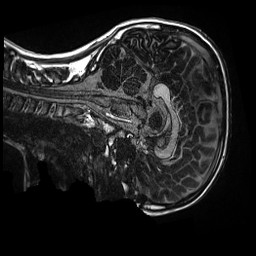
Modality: MP2RAGE
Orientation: sagittal
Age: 11
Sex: male
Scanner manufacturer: siemens
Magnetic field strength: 3 T
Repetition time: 4 s
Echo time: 0.00303 s